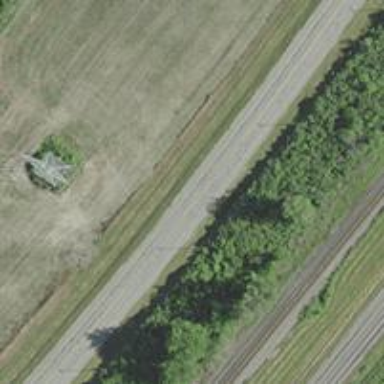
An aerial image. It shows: Power pole.